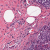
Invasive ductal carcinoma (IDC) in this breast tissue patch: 0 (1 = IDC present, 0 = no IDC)